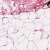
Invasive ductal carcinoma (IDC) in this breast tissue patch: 0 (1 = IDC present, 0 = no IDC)